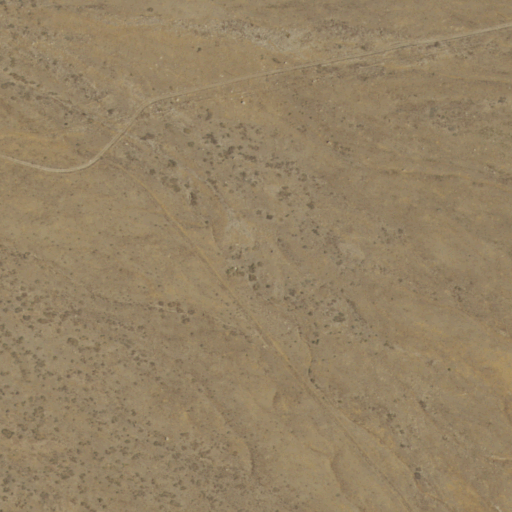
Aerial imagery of valley in Nevada named Old Man Canyon containing only shrub